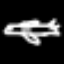
Label: airplane